Interaction volume radius: 5 \u00c5
Interaction volume height: 15 \u00c5
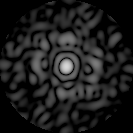
Disorder parameter: 0.7851